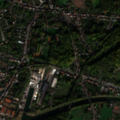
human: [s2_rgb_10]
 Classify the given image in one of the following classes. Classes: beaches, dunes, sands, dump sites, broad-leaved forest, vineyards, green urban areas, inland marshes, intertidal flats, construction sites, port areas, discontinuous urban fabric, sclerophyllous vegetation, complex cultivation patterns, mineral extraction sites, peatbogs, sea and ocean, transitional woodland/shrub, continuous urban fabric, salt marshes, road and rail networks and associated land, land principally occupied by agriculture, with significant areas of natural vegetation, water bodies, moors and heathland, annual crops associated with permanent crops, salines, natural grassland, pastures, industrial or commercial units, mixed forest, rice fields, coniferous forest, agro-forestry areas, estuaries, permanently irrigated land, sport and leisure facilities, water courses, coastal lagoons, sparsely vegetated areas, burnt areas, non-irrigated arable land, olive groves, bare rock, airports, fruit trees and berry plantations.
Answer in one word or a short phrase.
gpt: discontinuous urban fabric, industrial or commercial units, pastures, land principally occupied by agriculture, with significant areas of natural vegetation, broad-leaved forest